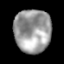
Tissue: lung
Cell type: T cells
Senescence score: 0.24
Nuclear area (px): 1567
Mean DAPI intensity: 155.665